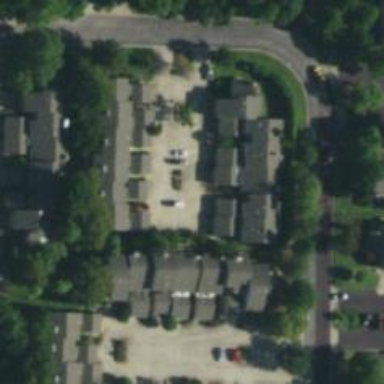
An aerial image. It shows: Living street.